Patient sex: F
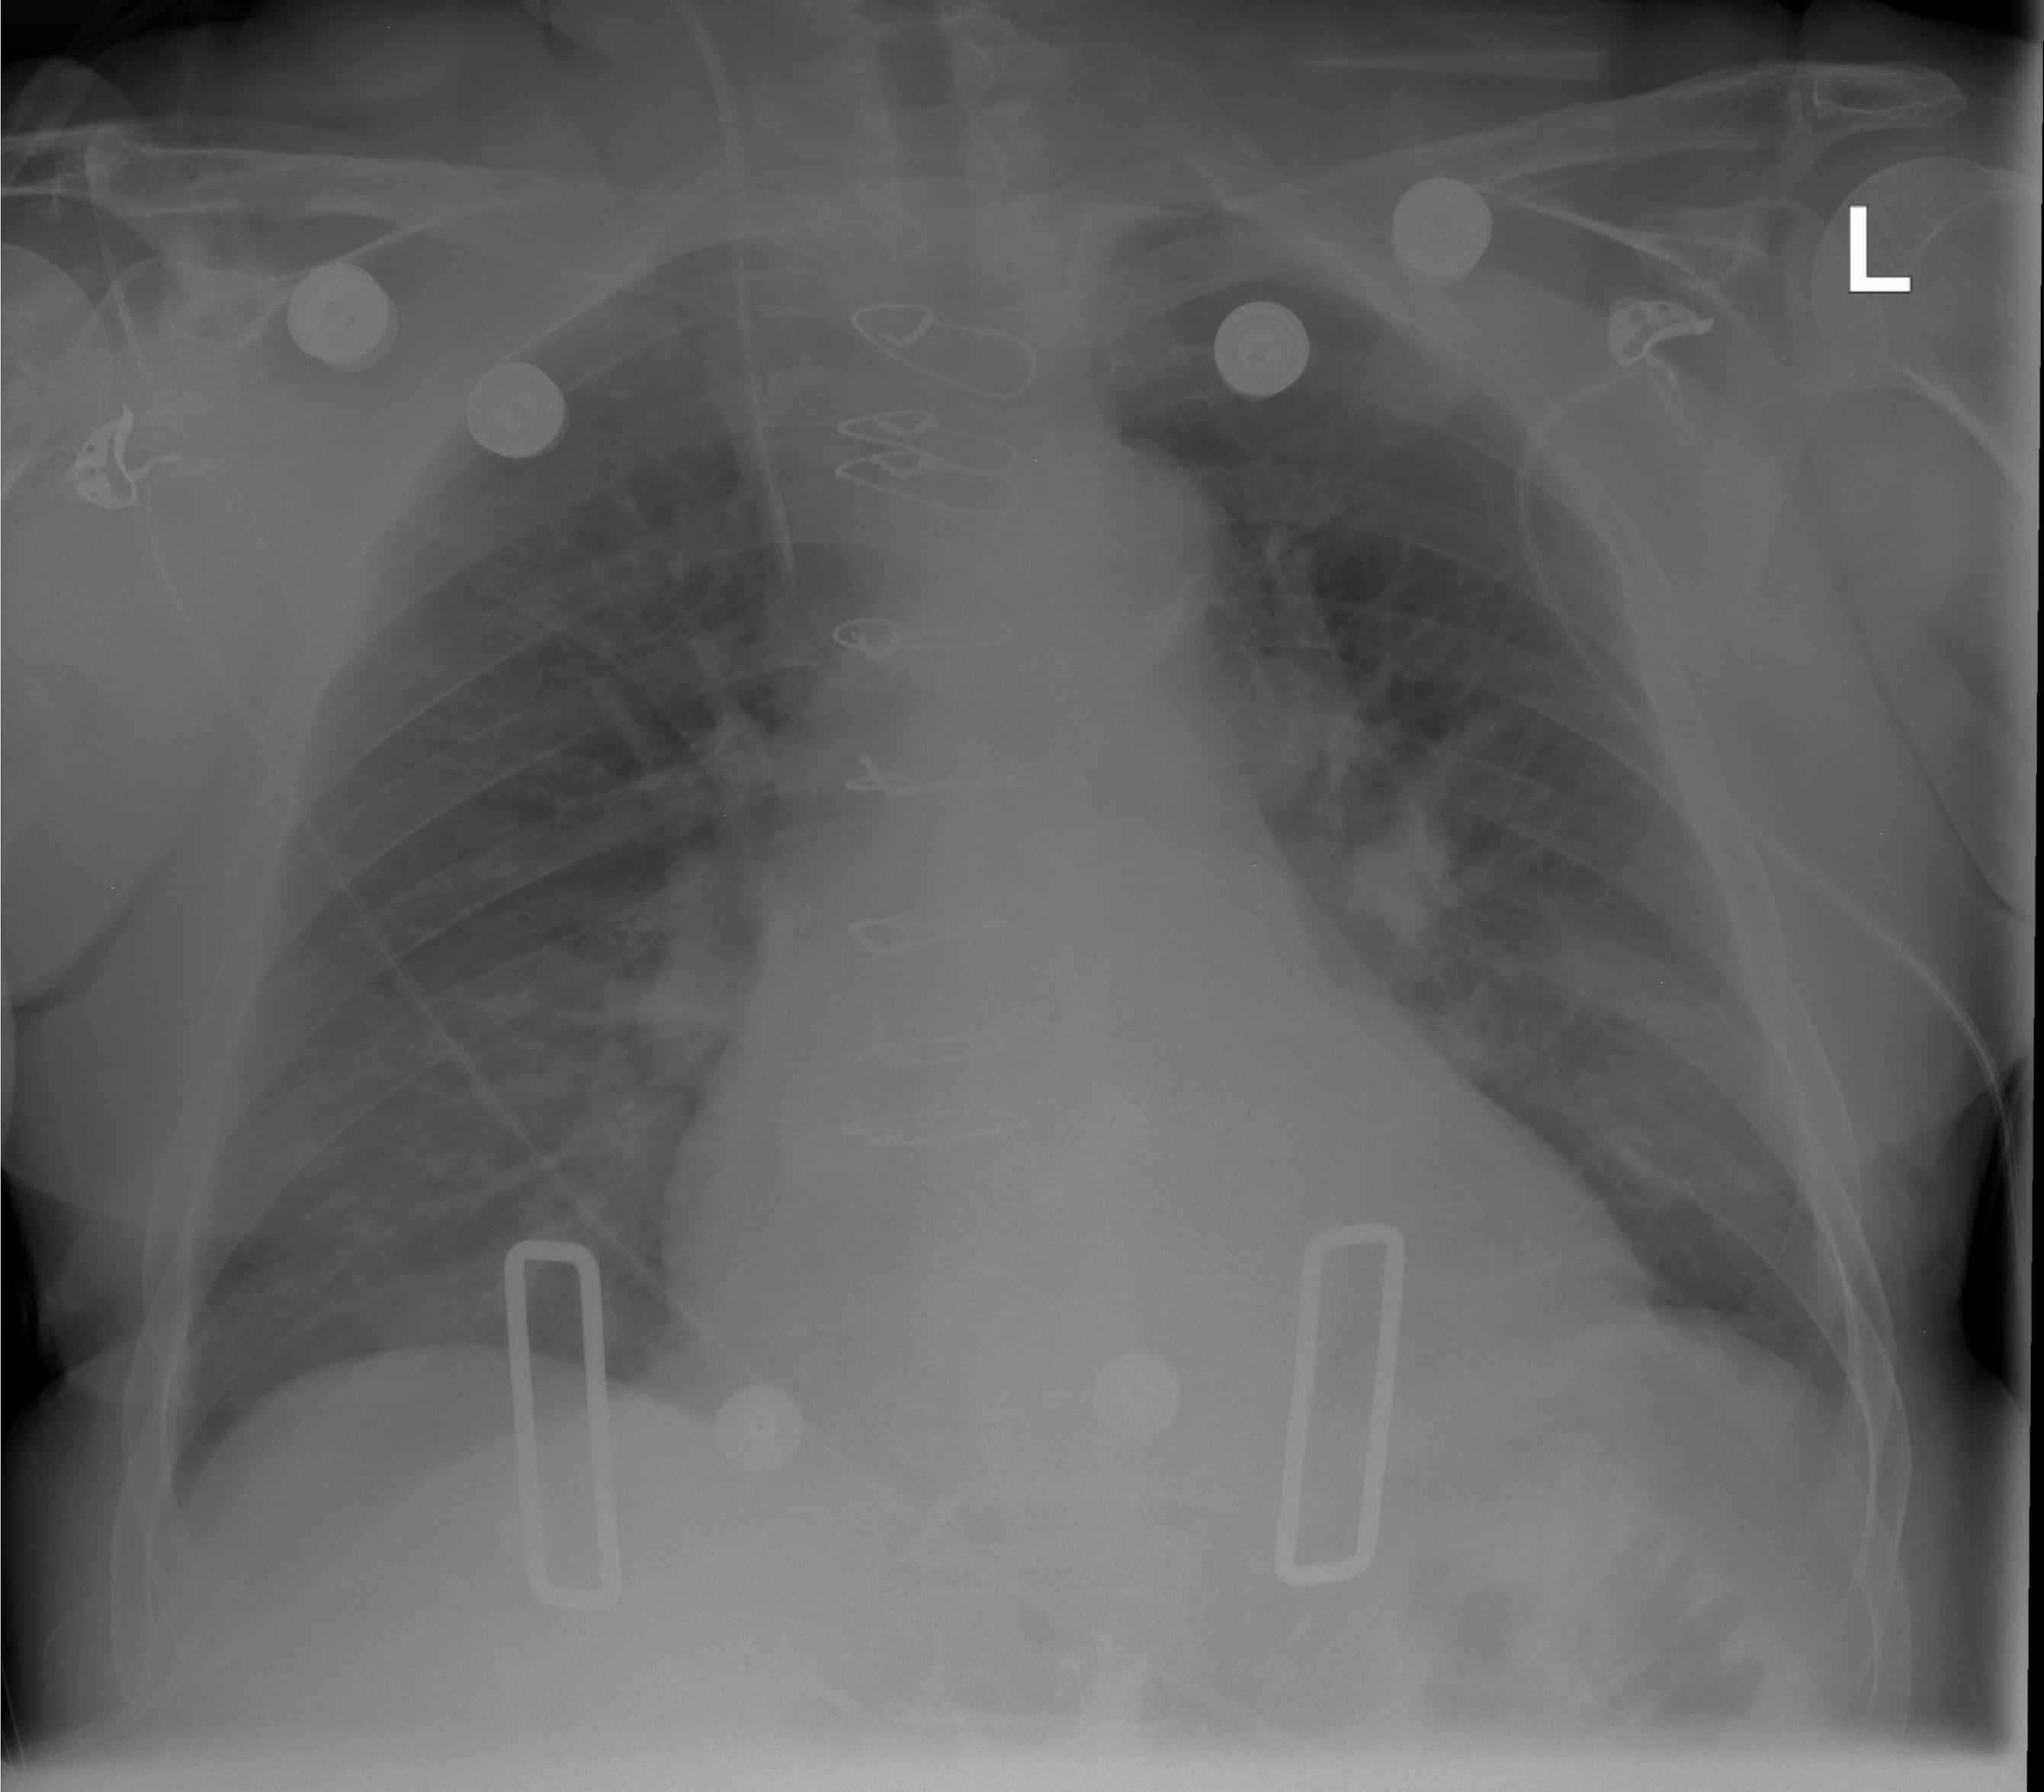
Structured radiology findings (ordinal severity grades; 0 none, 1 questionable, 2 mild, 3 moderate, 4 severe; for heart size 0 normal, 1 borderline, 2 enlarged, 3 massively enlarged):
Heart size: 0
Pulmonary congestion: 0
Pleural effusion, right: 0
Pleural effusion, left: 0
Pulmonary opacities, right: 0
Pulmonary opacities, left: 0
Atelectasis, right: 2
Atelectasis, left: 0